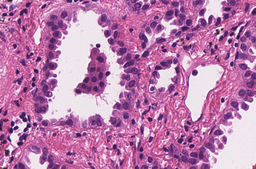
Tumor epithelial tissue: yes
Tumor-associated stroma tissue: yes
Normal tissue: no